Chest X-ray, AP view. Patient: 59 years old, sex M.
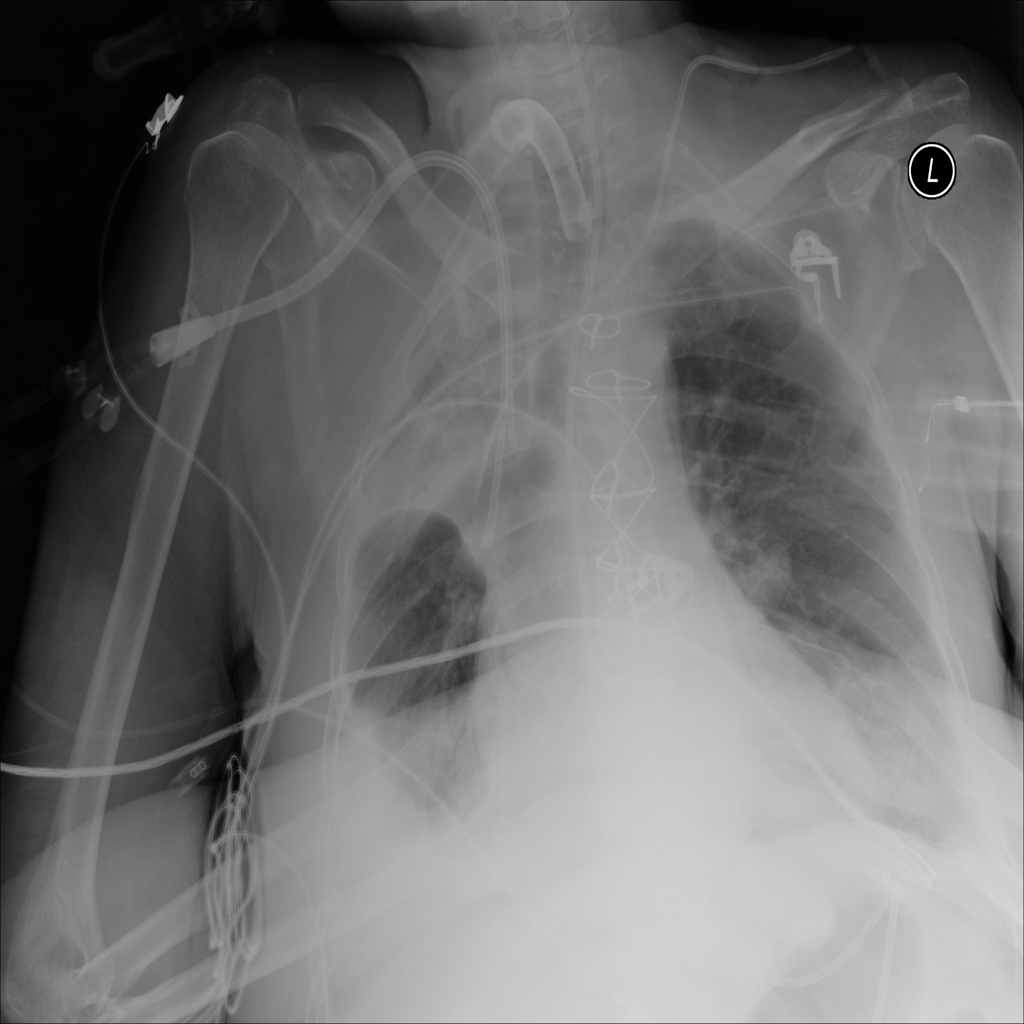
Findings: Consolidation